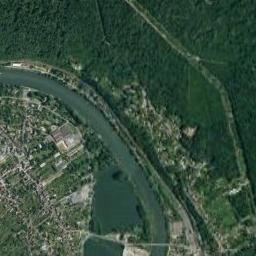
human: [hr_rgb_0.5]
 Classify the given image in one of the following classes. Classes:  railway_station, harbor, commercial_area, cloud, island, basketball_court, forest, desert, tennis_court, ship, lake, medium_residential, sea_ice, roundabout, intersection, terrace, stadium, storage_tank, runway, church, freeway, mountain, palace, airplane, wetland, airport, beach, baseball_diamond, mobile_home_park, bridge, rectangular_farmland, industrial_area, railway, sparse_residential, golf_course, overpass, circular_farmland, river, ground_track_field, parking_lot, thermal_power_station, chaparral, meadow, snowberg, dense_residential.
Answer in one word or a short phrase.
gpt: river